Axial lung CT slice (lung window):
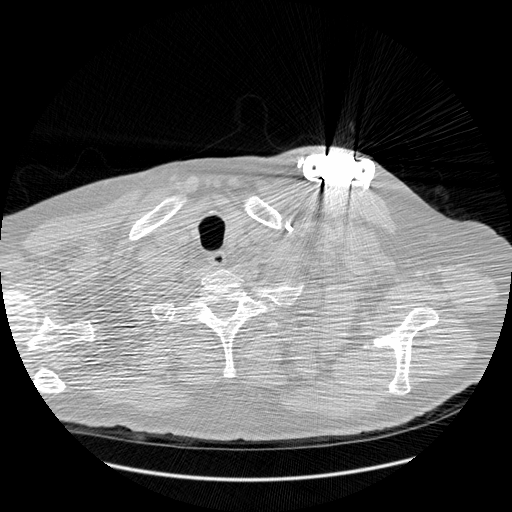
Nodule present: no